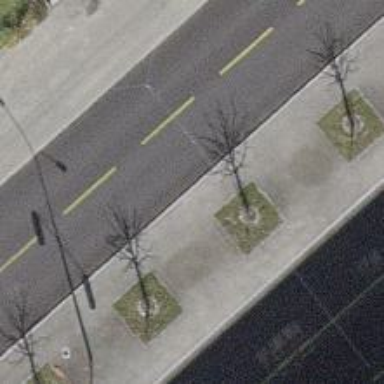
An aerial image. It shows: Avenue lined with broadleaved deciduous trees.